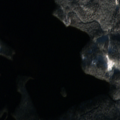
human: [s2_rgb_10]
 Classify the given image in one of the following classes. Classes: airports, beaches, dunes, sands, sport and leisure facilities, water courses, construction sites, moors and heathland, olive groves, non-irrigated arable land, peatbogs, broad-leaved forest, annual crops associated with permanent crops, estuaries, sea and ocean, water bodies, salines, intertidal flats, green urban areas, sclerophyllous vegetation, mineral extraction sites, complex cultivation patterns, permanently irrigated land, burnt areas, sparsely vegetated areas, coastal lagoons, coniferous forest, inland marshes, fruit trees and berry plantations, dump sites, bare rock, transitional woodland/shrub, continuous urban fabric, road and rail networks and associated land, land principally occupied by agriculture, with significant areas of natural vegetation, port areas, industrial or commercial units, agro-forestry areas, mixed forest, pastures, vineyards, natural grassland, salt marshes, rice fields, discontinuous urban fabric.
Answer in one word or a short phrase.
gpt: coniferous forest, water bodies